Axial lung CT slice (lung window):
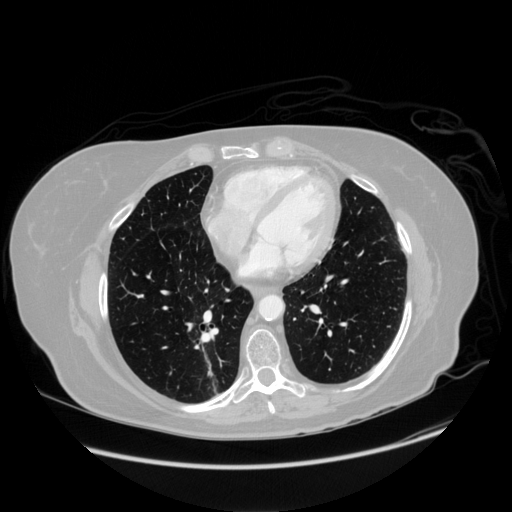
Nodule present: no